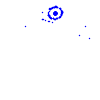
Particle: pion